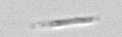
Label: Bacillariophyceae